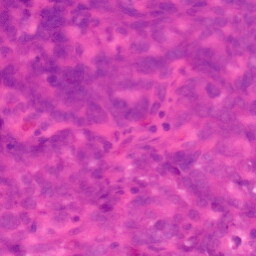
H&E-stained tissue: Colon